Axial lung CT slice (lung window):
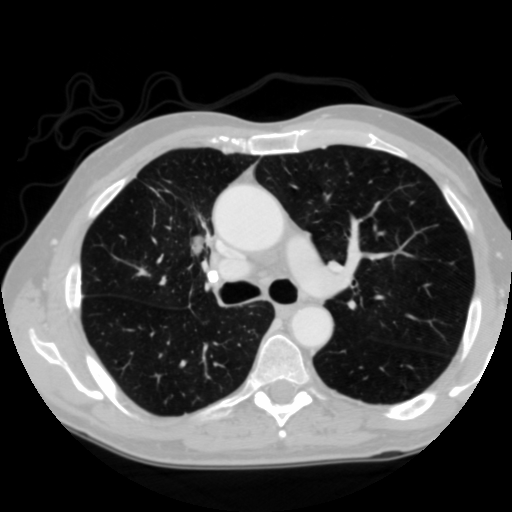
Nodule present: no